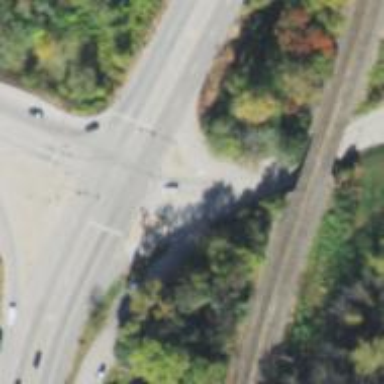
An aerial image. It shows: Asphalt road at the secondary link level.